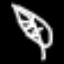
Label: leaf